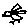
Label: bird